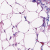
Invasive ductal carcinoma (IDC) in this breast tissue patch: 0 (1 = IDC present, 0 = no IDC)